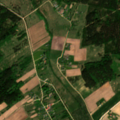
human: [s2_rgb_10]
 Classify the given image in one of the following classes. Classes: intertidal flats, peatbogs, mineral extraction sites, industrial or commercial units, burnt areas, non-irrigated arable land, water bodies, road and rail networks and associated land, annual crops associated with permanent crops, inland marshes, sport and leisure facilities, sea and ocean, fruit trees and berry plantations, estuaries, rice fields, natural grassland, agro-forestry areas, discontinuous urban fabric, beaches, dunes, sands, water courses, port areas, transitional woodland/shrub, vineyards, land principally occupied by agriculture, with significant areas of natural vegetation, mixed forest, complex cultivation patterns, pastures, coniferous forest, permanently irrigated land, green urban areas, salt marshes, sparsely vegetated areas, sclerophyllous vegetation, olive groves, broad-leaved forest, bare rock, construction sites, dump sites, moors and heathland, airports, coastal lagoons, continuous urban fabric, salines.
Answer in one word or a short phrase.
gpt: non-irrigated arable land, pastures, complex cultivation patterns, coniferous forest, mixed forest